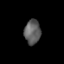
Tissue: lung
Cell type: Epithelial cells
Senescence score: 0.7033
Nuclear area (px): 388
Mean DAPI intensity: 94.443